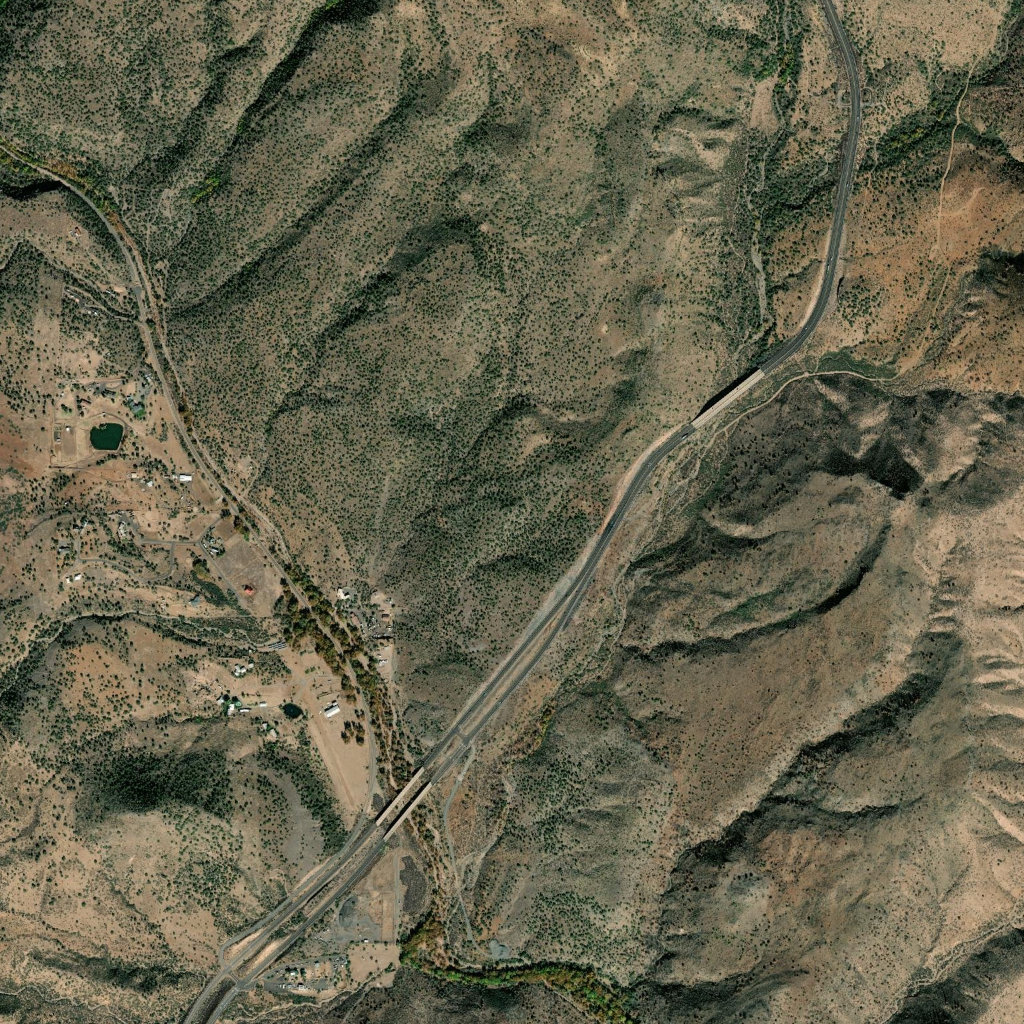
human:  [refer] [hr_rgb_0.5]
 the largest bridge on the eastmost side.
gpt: <box>[[67, 36, 74, 42, 0]]</box>